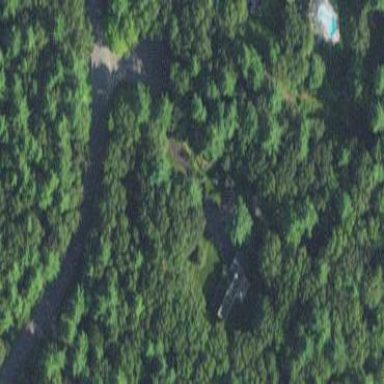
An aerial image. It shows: Residential area surrounded by mixed woodland.